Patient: sex M, age 81
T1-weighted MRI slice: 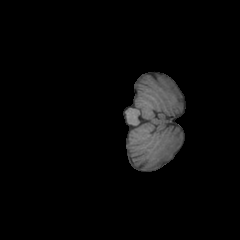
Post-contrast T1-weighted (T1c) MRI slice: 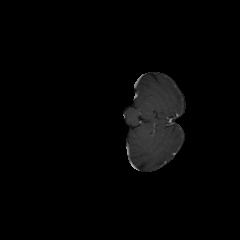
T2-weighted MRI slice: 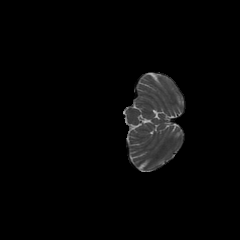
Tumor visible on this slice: no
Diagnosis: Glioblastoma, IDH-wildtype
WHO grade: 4